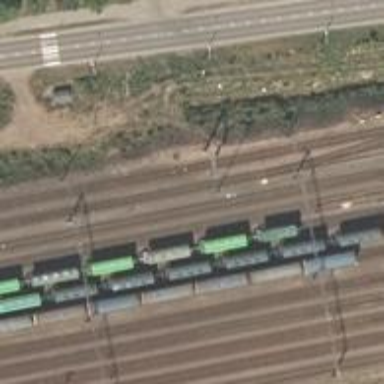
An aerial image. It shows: Railway signal.